Question: I have multiple columns with the status of the areas, I need to get the status on status column if all the status are completed.

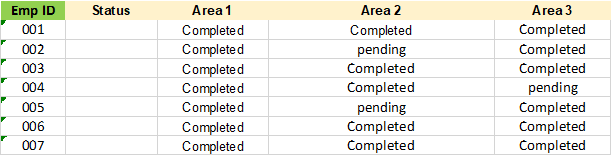
Answer: You can filter all columns with 'Area' in columns names by <URL>:
'''
df['Status'] = df.filter(like='Area').eq('Completed').all(axis=1)
'''
Or you can seelct all columns without first 2 by <URL>:
'''
df['Status'] = df.iloc[:, 2:].eq('Completed').all(axis=1)
'''
Or last 3 columns:
'''
df['Status'] = df.iloc[:, -3:].eq('Completed').all(axis=1)
'''